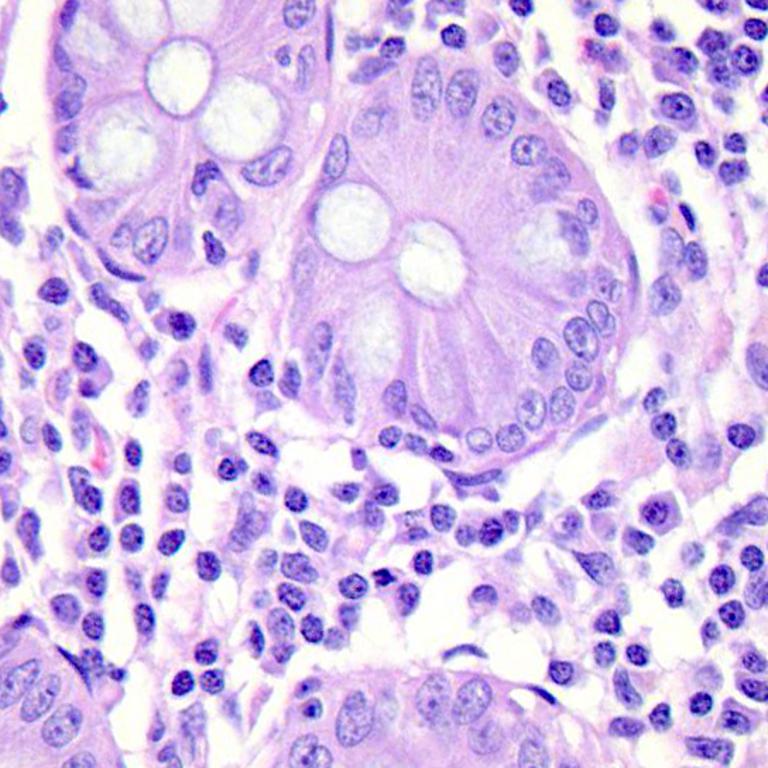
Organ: colon
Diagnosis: benign